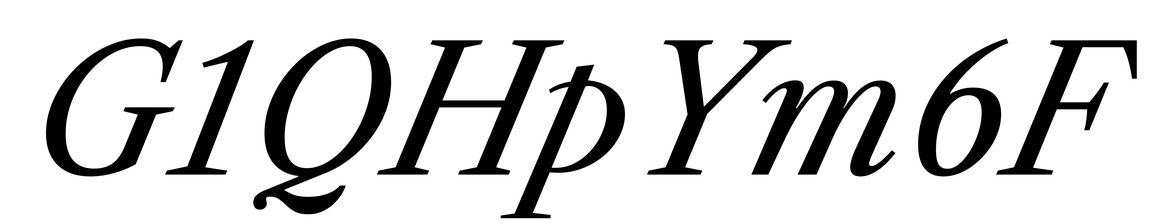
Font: LibreCaslonText-Italic_Italic